Aerial crown-view tile of a tropical tree (Barro Colorado Island, Panama), acquired 20250317:
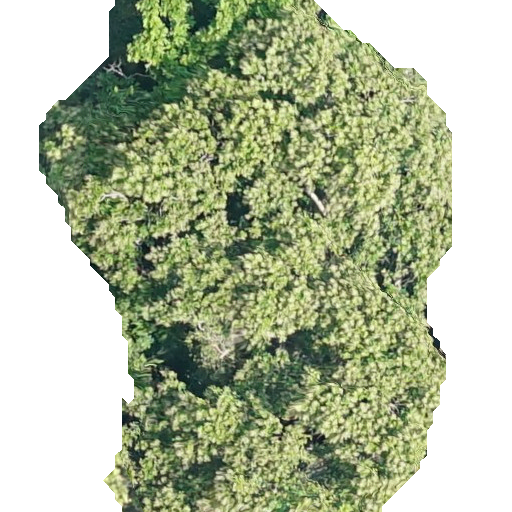
Species: Anacardium excelsum
GBIF accepted scientific name: Anacardium excelsum
Crown area: 278.27 m²